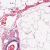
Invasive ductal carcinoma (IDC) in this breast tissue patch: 0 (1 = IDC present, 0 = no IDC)